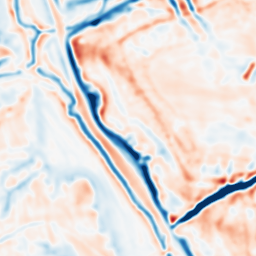
Category: multiscale
Decomposition family: dog_multiscale
Decomposition parameters: sigma_ratio: 1.4
n_scales: 3
base_sigma: 2
Upsampling method: bicubic_3x
Upsampling parameters: scale: 3
Upsampling scale: 3